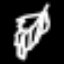
Label: leaf